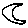
Label: moon